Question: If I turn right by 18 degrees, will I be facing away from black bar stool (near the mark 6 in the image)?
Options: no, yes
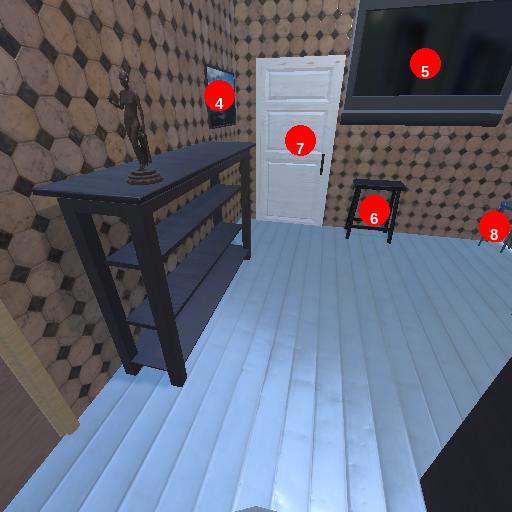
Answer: no